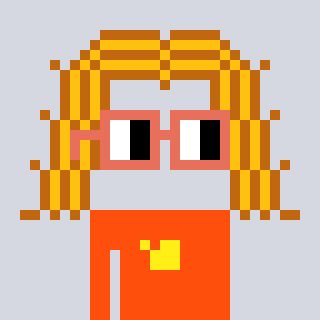
a pixel art character with square orange glasses, a hair-shaped head and a orange-colored body on a cool background